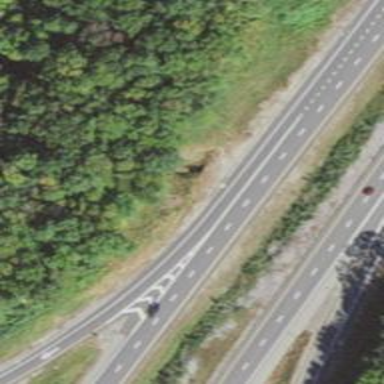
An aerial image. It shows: Motorway junction.